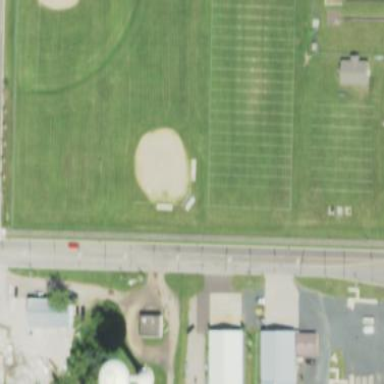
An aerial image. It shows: Baseball pitch for leisure land activities.